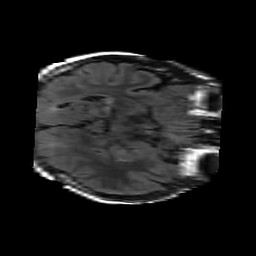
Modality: FLAIR
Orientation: axial
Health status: ill
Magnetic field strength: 3 T